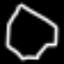
Label: octagon